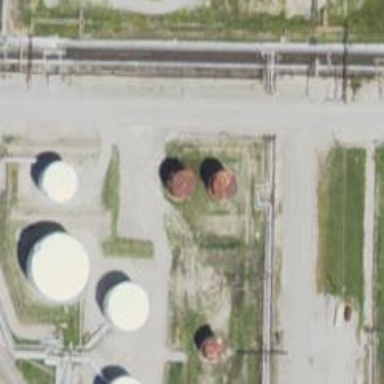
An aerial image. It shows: Storage tank that is man-made.